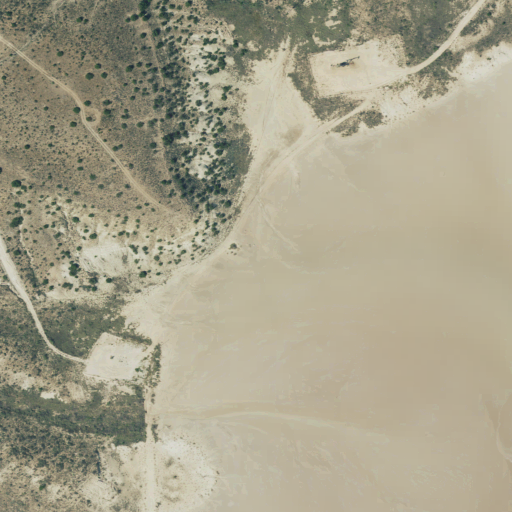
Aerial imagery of cape in Texas named Cedar Point containing herbaceous wetlands, grassland, barren land, low intensity development, and open water